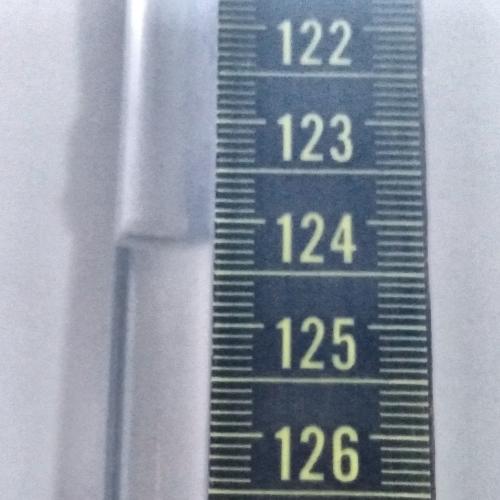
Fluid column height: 124.2 cm